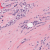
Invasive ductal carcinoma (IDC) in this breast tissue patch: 1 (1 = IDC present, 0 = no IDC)